Field crop: maize
Growth stage: 2
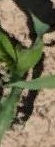
Species: maize